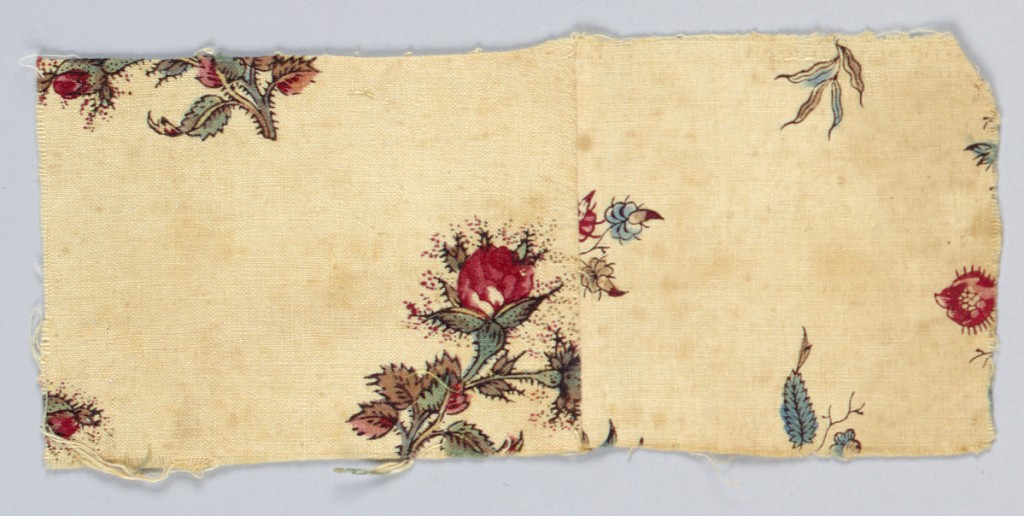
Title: Textile
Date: late 18th–early 19th century
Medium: cotton Technique: block printed on plain weave
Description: Small rectangular fragment, seamed in the middle, in a design of rosebuds on a cream-colored ground.